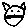
Label: cat